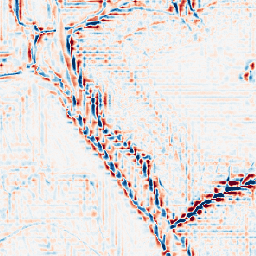
Category: wavelet
Decomposition family: wavelet_dwt
Decomposition parameters: wavelet: db2
level: 3
Upsampling method: nearest
Upsampling parameters: scale: 2
Upsampling scale: 2